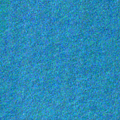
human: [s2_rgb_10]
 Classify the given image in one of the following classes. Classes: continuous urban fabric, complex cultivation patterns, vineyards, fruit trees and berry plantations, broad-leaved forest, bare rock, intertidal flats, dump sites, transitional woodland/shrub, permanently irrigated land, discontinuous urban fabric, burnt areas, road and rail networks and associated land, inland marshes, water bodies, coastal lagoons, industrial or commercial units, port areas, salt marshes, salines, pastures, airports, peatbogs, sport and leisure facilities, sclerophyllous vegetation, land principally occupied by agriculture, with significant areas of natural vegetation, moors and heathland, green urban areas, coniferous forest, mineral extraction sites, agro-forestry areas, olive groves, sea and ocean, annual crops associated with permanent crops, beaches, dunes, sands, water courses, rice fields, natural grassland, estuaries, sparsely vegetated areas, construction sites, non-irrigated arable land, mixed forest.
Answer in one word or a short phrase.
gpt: sea and ocean